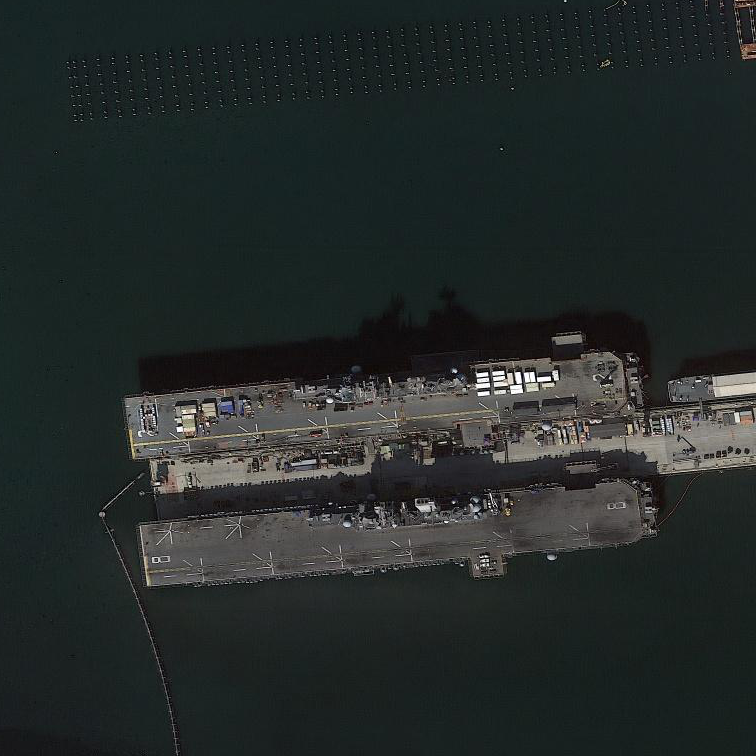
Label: Wasp-class_assault_ship